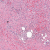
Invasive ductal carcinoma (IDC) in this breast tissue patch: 0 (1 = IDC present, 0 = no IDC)